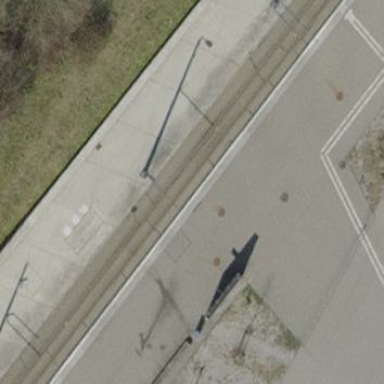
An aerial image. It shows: Platform for public transport at railway station.